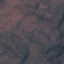
Label: HerbaceousVegetation